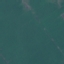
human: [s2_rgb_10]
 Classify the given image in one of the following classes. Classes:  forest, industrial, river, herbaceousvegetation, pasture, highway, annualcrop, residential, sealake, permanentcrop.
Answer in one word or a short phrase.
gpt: Pasture